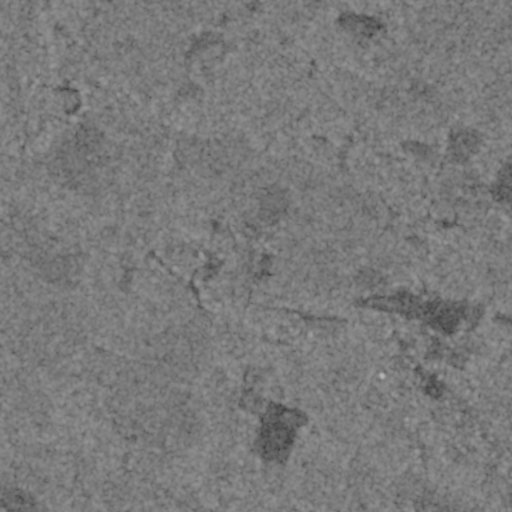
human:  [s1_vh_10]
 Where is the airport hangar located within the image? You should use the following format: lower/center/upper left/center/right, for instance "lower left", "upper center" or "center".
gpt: The airport hangar is located in the center right of the image.
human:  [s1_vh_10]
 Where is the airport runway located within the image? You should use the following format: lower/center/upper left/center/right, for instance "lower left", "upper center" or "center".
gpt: The airport runway is located in the center right of the image.
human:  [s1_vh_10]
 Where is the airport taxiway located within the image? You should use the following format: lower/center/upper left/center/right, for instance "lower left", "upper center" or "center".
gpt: The airport taxiway is located in the center right of the image.
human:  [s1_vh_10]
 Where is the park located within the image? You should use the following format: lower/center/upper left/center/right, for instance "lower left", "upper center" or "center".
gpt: The park is located in the lower right of the image.
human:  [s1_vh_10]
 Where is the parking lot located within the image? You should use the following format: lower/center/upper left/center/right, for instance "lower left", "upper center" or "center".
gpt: The parking lot is located in the lower right of the image.
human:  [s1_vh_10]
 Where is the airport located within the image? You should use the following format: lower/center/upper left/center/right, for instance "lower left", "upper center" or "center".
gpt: There is no airport in the image.

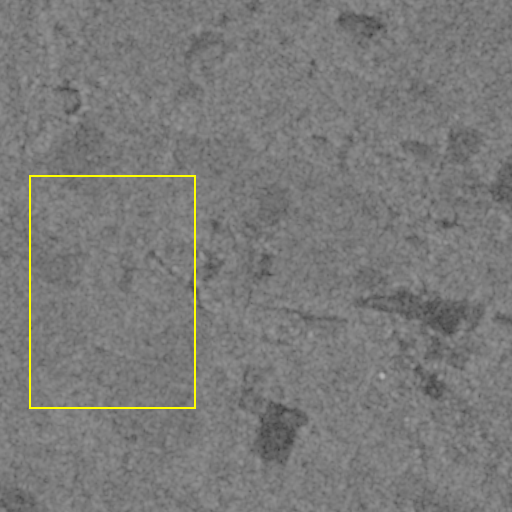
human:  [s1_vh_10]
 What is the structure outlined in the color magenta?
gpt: There is no magenta outline.
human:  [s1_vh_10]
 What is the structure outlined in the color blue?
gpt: There is no structure outlined in blue.